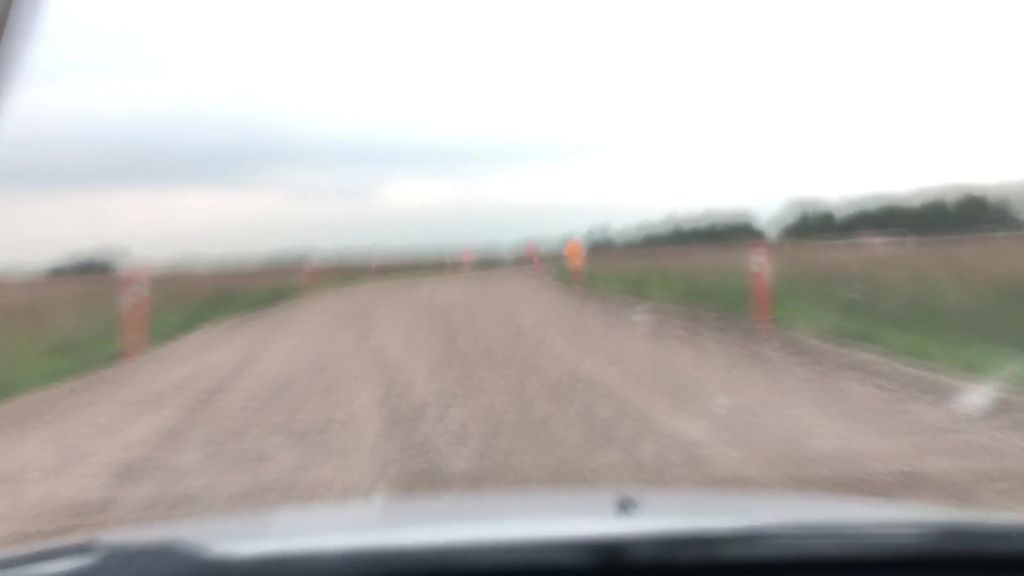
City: edmonton